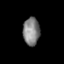
Tissue: prostate
Cell type: Epithelial cells
Senescence score: 0.318
Nuclear area (px): 453
Mean DAPI intensity: 130.272